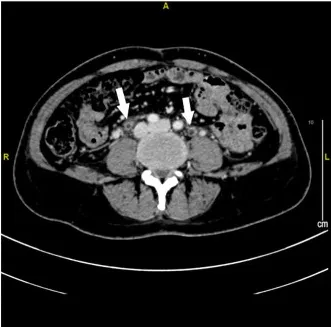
Contrast-enhanced CT imaging of the ureter at week 1 after urinary tract irritation. (A, B) Extensive exudation and edema in the bilateral ureter. The white arrow represents the edema of the ureter.
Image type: radiology (ct)